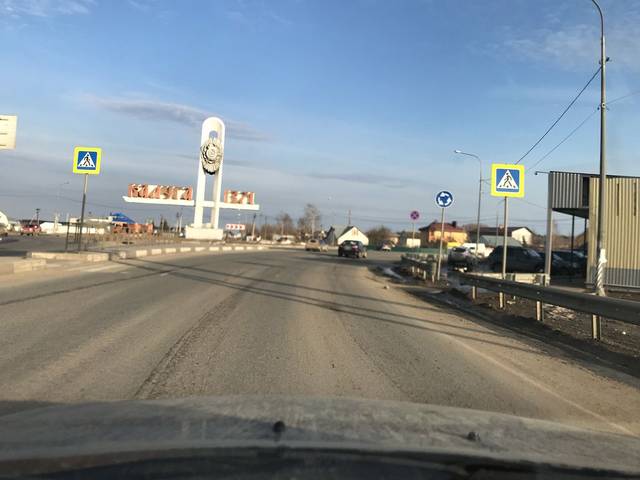
Region: Russia
Coordinates: 54.469, 36.238